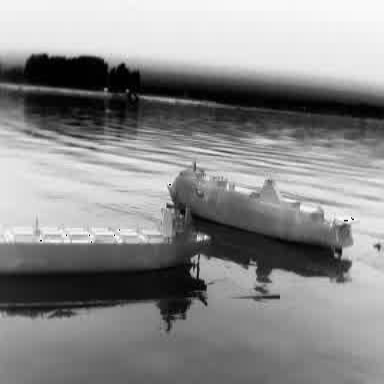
There is a liner in the infrared image.